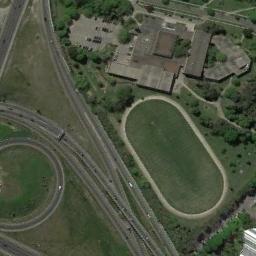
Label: ground_track_field